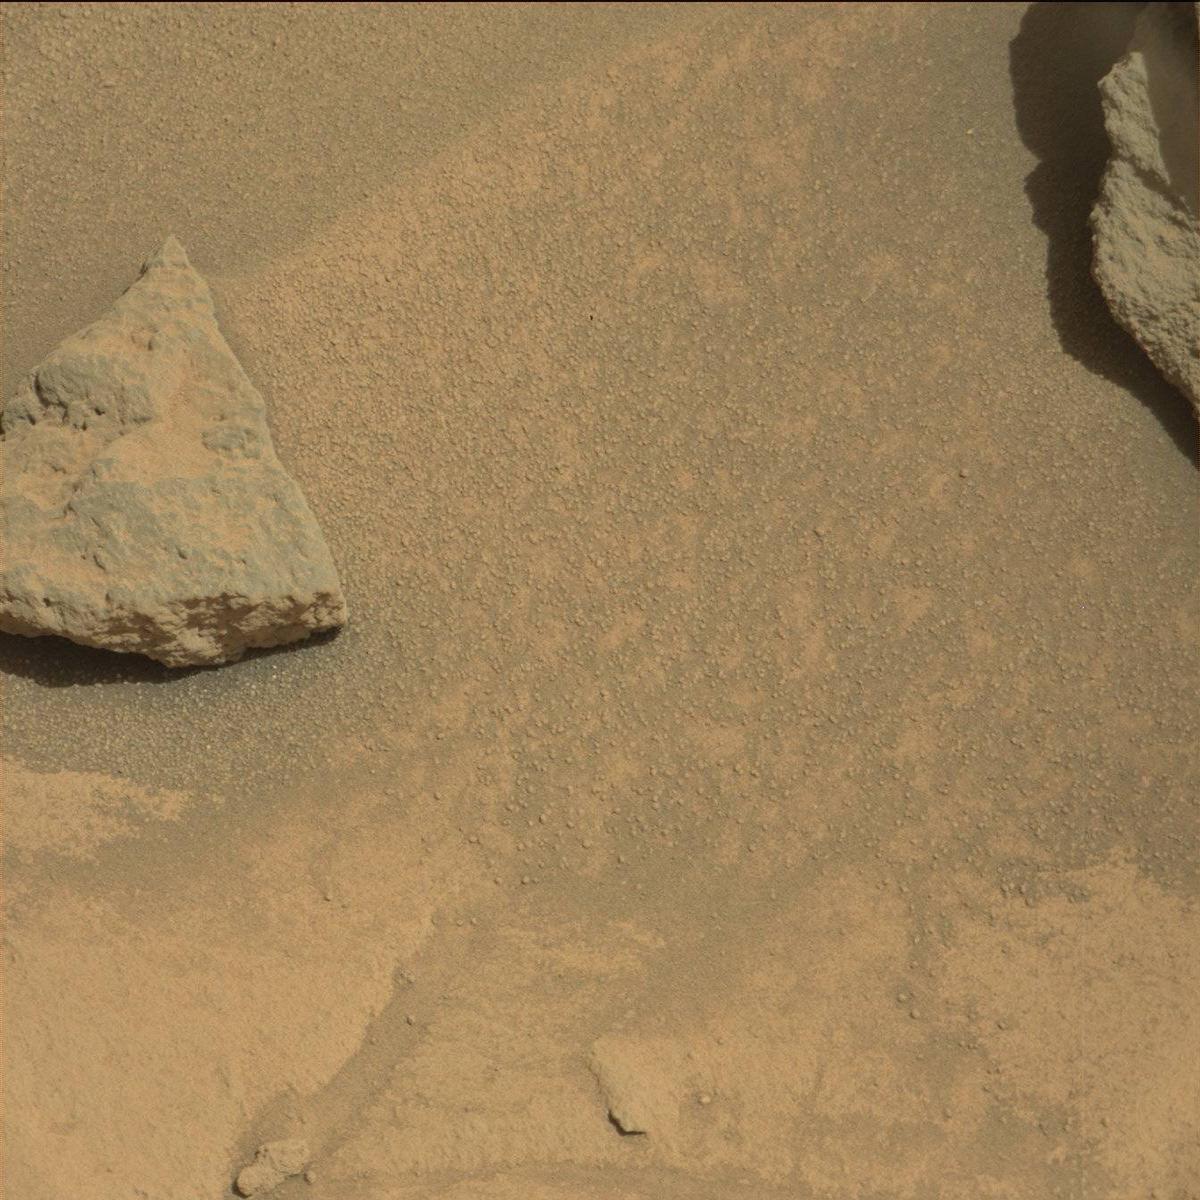
Terrain classes present: Bedrock, Rock, Sand / Soil